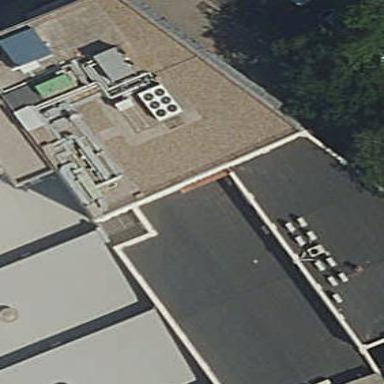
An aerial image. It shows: Hospital building with flat roof. It houses clinic providing healthcare services.